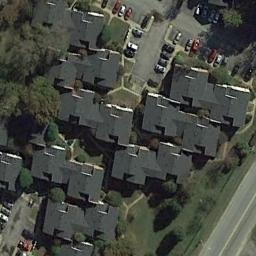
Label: dense_residential